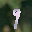
Label: 9